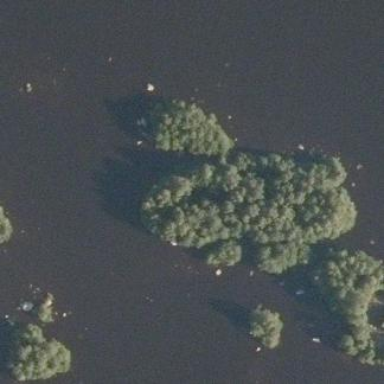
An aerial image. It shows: Islet.